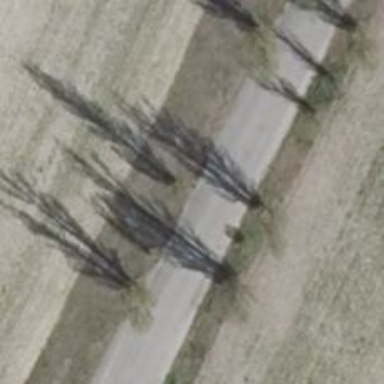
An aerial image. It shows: Row of deciduous broadleaved trees.